Question: I'm having a really puzzling canvas artifact / bug in my web application.
After clearing the canvas, a circle shape that has been previously cleared reappears when drawing another image to the canvas, but only once. The image has been initialized once like so :
'''
this.image = new Image();
this.image.src = imageroot + image + '.png';
'''
In the debugger I break on each image draw to discover that this shape artifact only appears the first time I draw this image.

'''
context.drawImage(this.image, x - width / 2, z - height / 2, width, height);
'''
It cannot be in the image though, and the subsequent draws of the same image just show that this circle is indeed not in the image that I draw to the canvas. But I am positive that it appears during the call to this function. So it is somehow popping up from somewhere.
I guess I'm doing something wrong somewhere because it is a very strange behavior, but I couldn't locate it and cannot posts hundreds of lines of code, so I would like to know what kind of misuse / wrongdoing could cause such an artifact to appear in such an unexpected context (calling drawImage), so that I have at least a trail to follow to catch this bug.
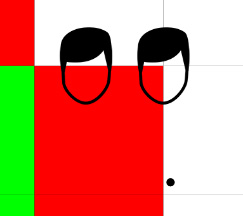
Answer: Remember to use 'beginPath()' to clear all previous paths.
When you clear the canvas simply call this method and the previous paths won't be re-rendered next time you stroke or fill.